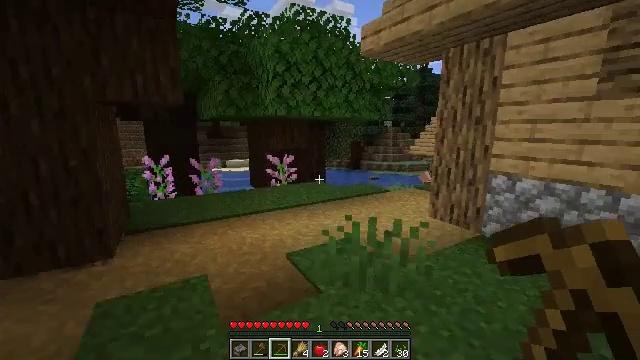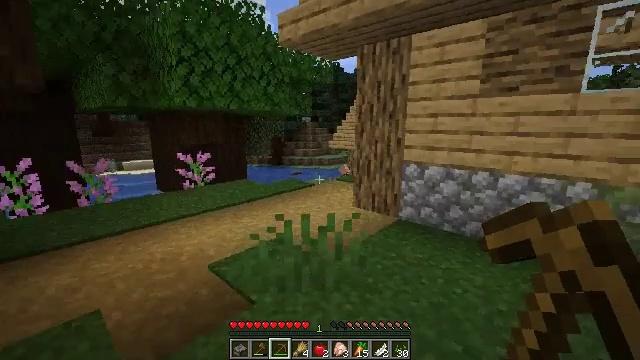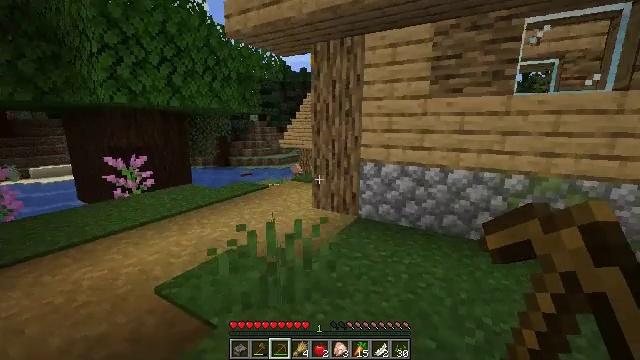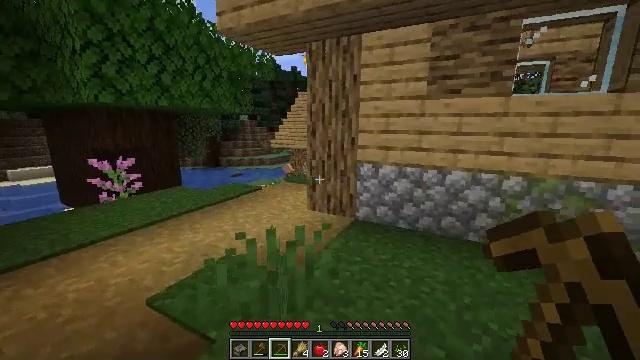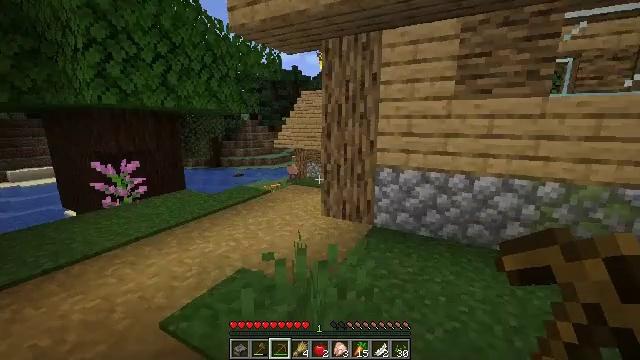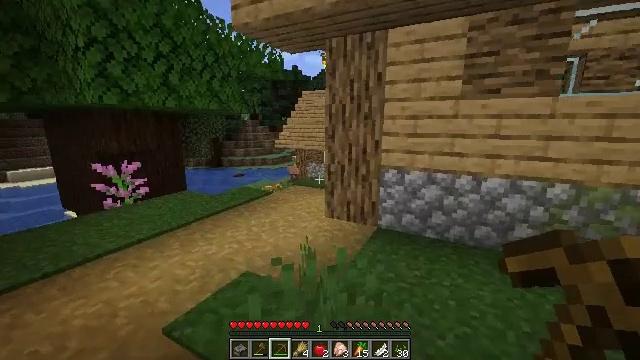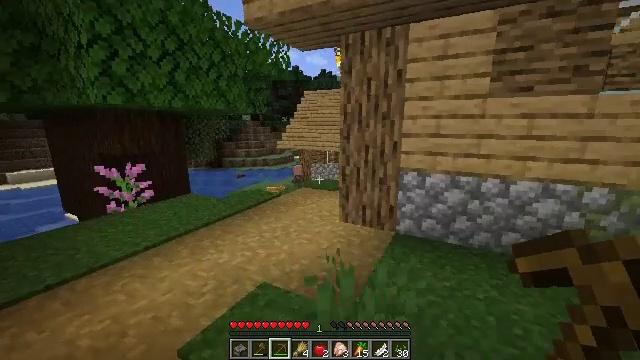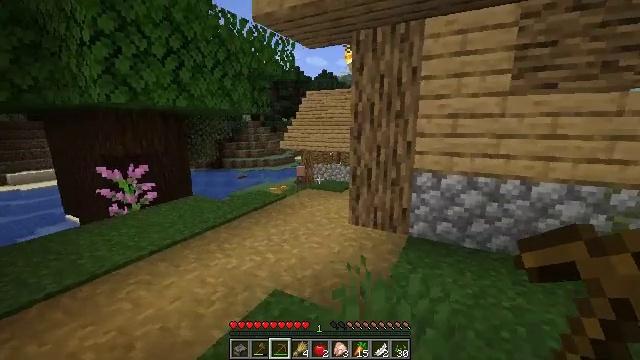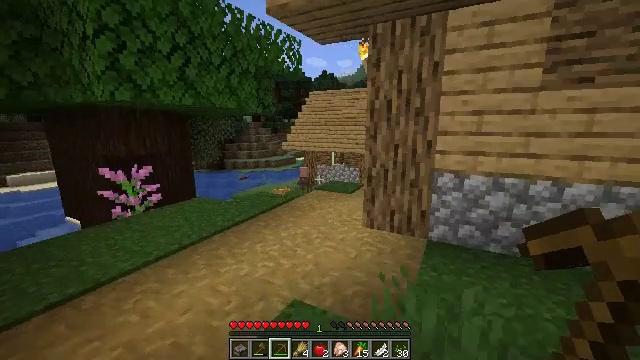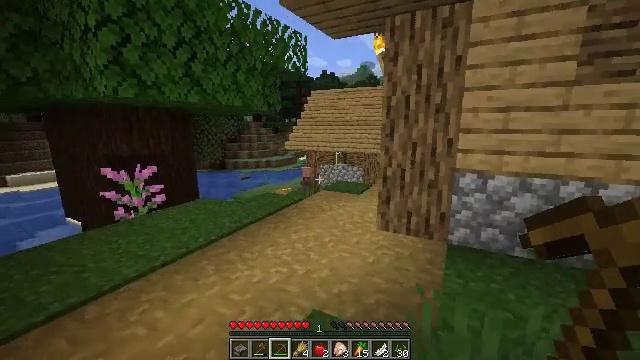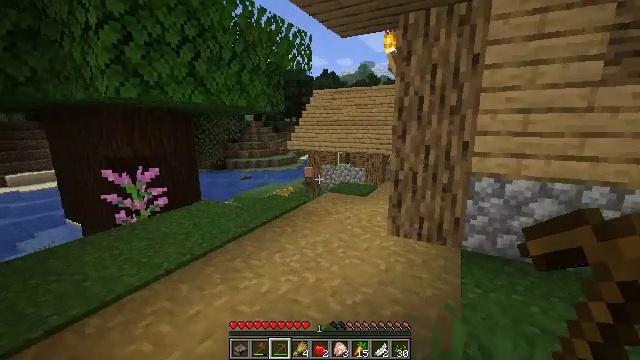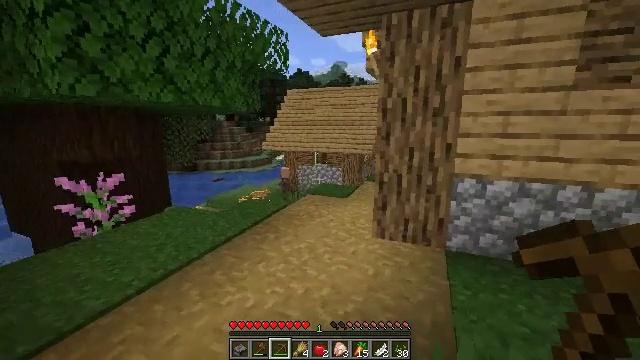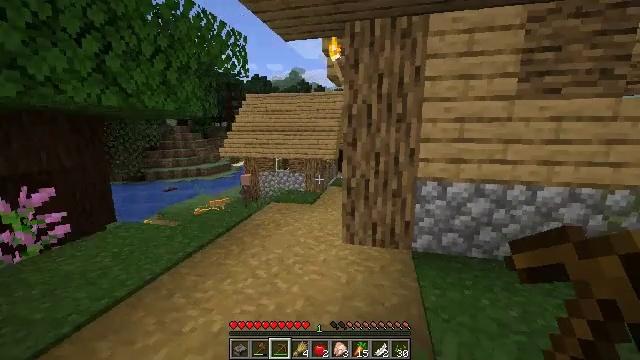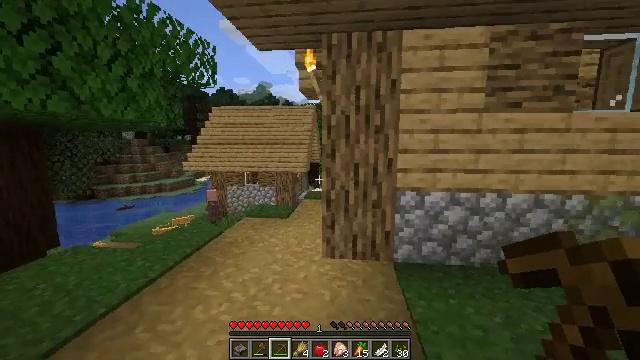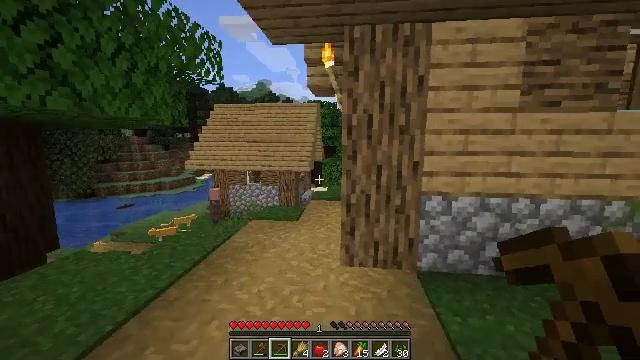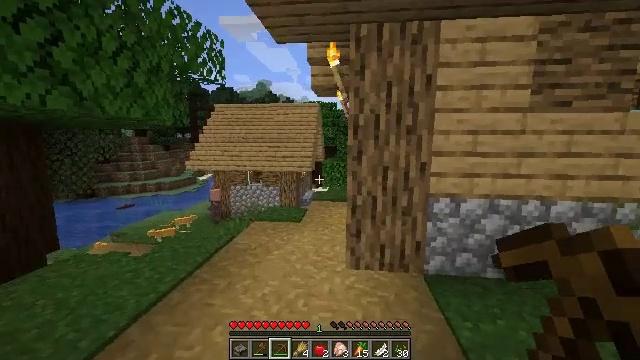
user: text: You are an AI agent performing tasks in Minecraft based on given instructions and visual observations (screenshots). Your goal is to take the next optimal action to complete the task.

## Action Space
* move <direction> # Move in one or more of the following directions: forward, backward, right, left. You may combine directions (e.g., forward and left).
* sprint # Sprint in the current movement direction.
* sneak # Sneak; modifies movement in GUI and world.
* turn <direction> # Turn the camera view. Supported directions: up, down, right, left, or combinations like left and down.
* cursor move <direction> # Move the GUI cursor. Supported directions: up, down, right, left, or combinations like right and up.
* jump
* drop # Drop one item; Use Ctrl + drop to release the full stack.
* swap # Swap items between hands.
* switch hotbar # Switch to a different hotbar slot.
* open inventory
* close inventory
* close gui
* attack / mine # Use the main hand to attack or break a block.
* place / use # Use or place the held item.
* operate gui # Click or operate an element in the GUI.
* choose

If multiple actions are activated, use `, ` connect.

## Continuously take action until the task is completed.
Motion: motion action
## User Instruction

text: Mine the chest to collect it.
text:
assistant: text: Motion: move forward and move left, turn right and down
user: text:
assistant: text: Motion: move forward and move left, turn right
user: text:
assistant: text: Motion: move forward and move left, turn right
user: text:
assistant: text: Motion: move forward and move left
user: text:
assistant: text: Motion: move forward and move left
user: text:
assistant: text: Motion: move forward and move left
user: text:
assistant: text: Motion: move forward and move left
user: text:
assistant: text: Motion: move forward and move left
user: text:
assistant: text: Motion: move forward and move left
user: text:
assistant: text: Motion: move forward and move left
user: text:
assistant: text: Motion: move forward and move left, turn right
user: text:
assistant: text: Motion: move forward and move left, turn right and up
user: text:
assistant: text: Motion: move forward and move left, turn right and up
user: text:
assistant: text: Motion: move forward and move left
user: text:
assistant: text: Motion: move forward and move left
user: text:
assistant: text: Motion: move forward
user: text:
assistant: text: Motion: move forward
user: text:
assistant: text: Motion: move forward
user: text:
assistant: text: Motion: move forward
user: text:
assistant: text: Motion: move forward
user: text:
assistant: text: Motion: move forward and move left, turn left and up
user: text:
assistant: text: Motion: move forward and move left, turn down
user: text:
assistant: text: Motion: move forward and move left, turn right and down
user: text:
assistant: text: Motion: move forward and move left, turn right
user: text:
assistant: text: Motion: move forward and move left, turn right
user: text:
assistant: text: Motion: move forward and move left, turn right
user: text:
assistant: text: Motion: move forward and move left, turn right
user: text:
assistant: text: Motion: move forward, turn right
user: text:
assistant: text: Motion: move forward, turn right
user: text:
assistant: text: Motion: move forward and move right, turn right and up